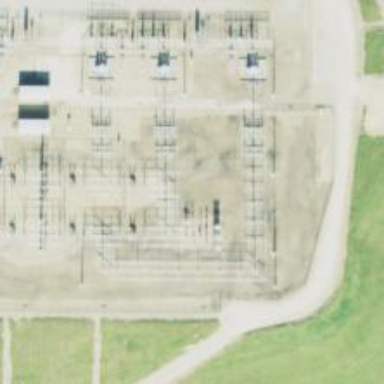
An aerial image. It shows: Switch used for power control.